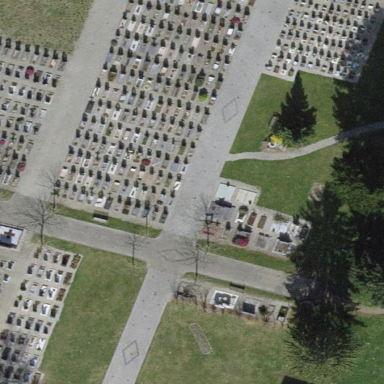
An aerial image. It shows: Cemetery.